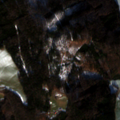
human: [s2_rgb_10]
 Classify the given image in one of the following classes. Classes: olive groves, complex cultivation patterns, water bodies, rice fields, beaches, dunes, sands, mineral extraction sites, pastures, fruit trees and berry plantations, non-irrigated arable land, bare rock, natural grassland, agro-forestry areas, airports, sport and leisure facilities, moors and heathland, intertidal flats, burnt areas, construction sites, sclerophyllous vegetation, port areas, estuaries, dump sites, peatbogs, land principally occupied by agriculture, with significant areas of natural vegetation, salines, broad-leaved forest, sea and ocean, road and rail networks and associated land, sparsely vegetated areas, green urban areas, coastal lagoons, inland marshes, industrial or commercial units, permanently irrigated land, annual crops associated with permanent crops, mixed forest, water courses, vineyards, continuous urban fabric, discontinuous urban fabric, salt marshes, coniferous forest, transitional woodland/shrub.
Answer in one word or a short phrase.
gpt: pastures, broad-leaved forest, mixed forest